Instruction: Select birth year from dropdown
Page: traveler
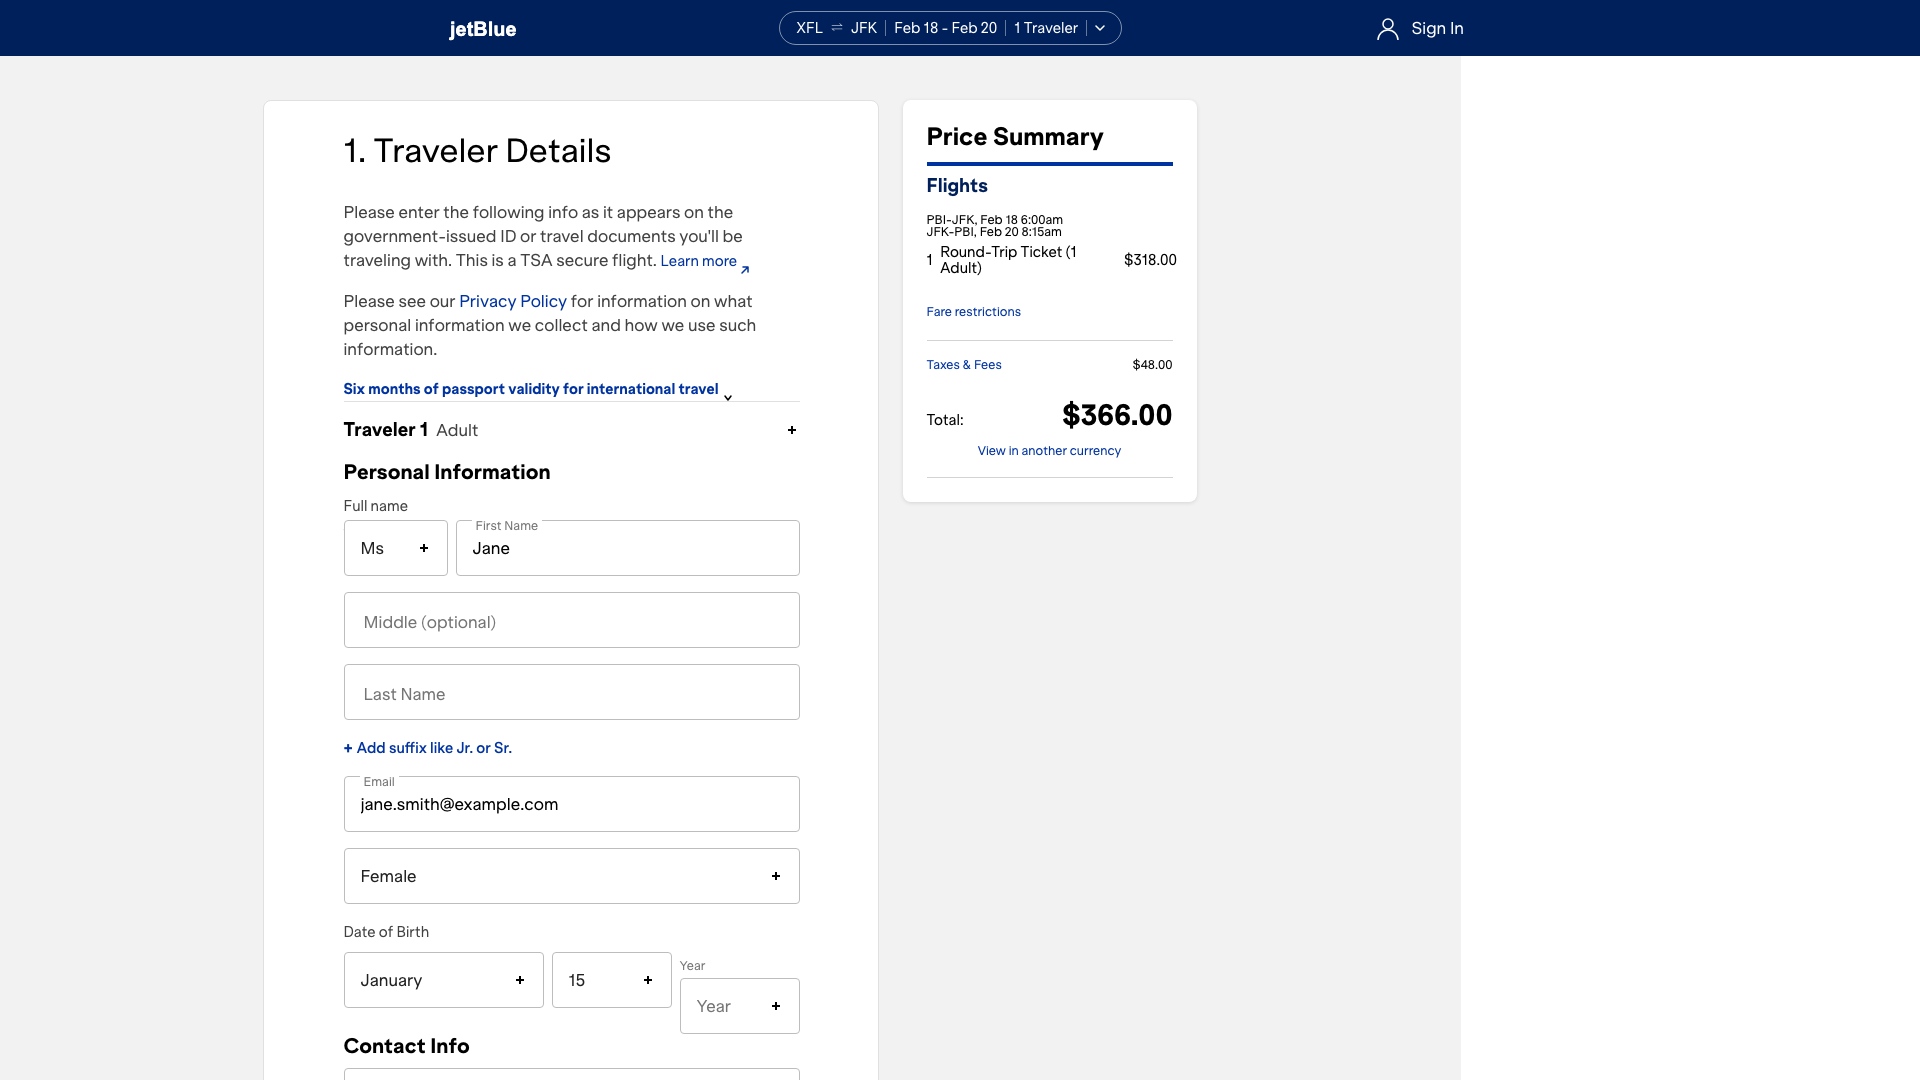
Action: click